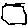
Label: hexagon